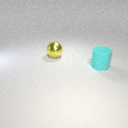
large yellow metal sphere behind large cyan rubber cylinder